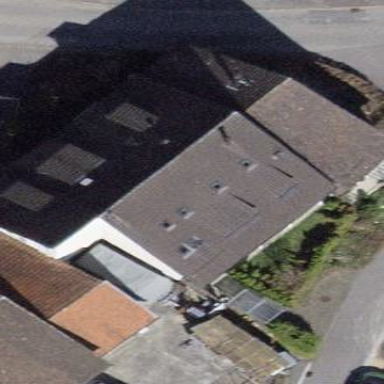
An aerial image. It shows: Building with gabled roof oriented across its structure.